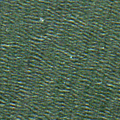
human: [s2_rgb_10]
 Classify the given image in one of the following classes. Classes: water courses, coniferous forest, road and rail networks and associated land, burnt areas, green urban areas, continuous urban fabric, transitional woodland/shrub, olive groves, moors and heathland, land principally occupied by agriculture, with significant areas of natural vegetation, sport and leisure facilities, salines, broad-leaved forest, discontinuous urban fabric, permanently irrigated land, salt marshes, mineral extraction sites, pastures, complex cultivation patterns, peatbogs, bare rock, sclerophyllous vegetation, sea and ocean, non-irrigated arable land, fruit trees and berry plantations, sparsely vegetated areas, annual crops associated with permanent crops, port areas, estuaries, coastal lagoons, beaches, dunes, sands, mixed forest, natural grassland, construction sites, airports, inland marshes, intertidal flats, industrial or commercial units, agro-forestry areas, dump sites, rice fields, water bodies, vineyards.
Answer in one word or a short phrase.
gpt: sea and ocean